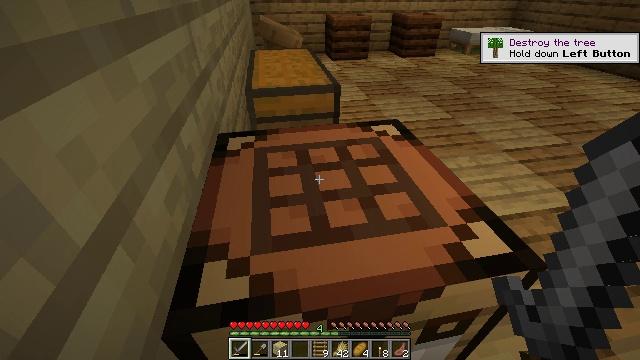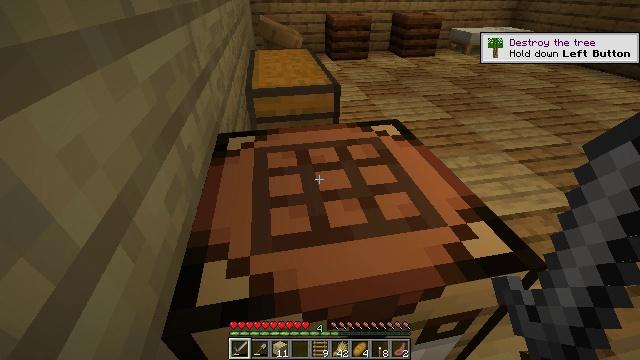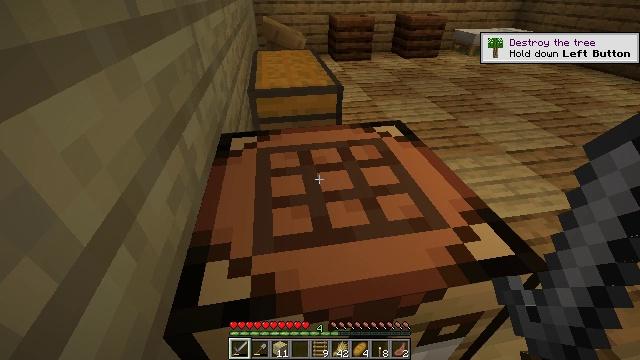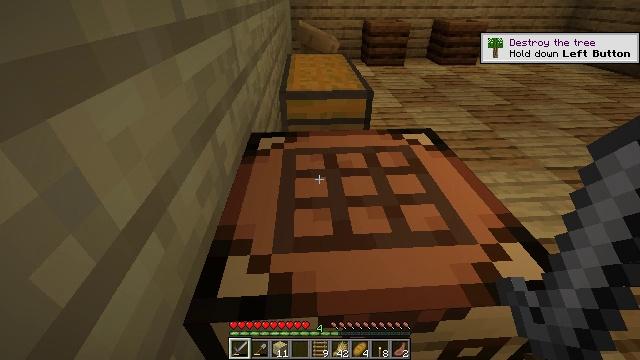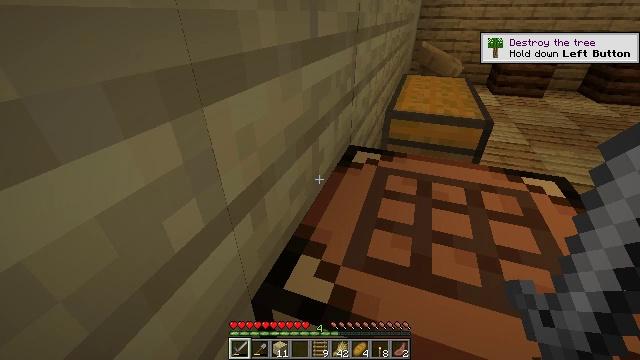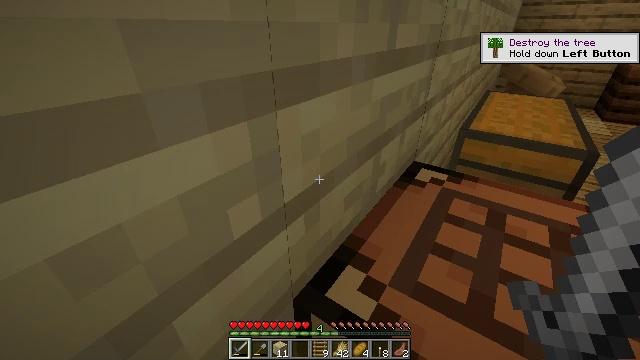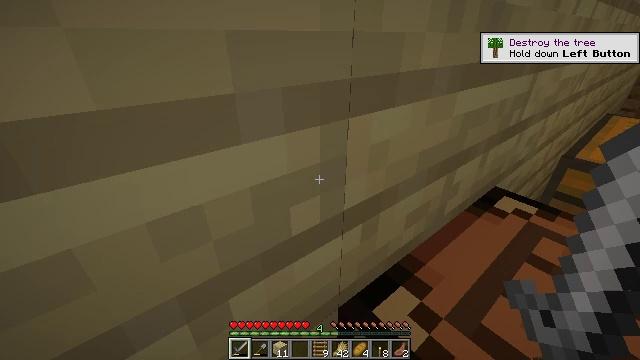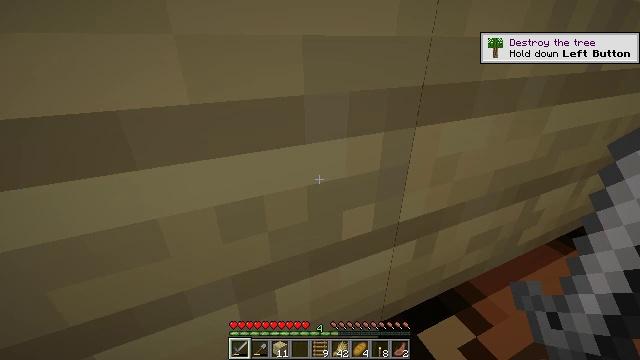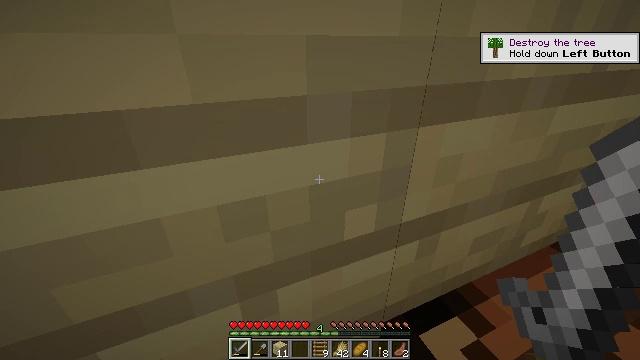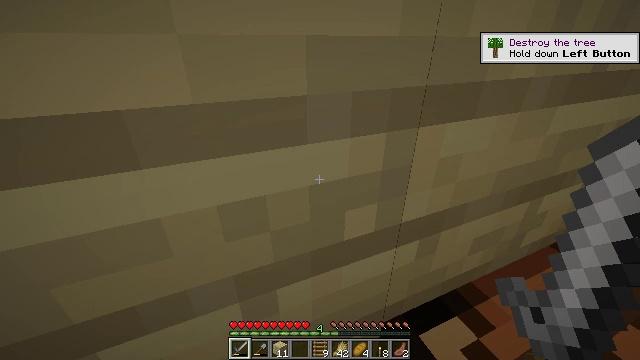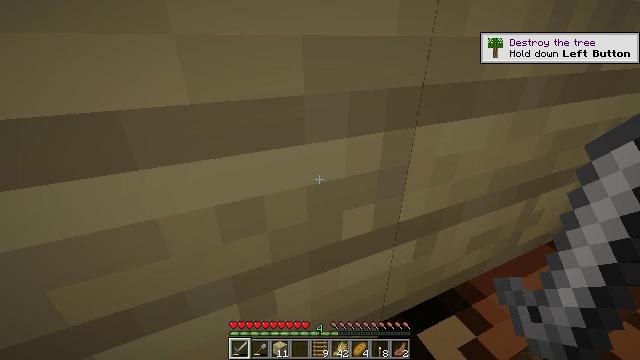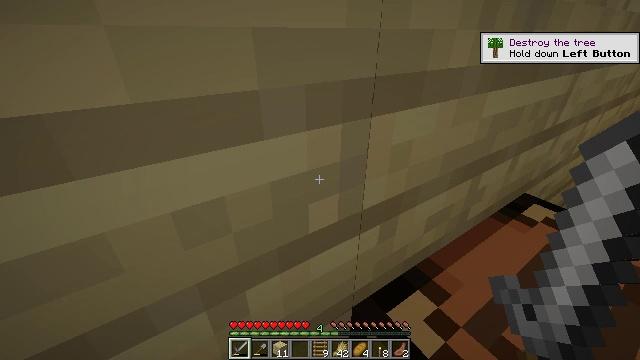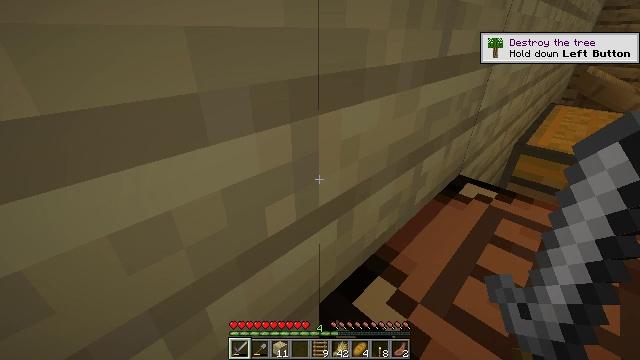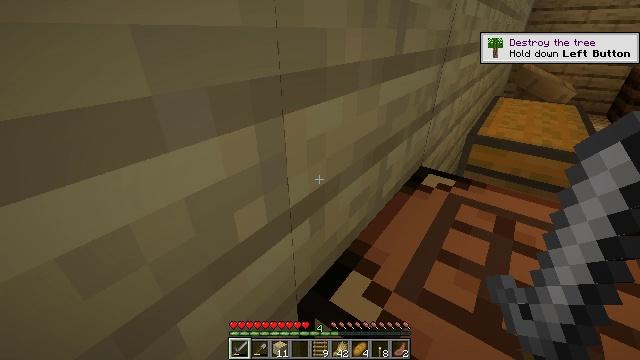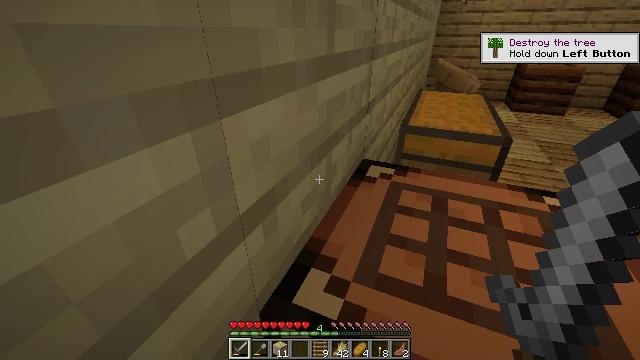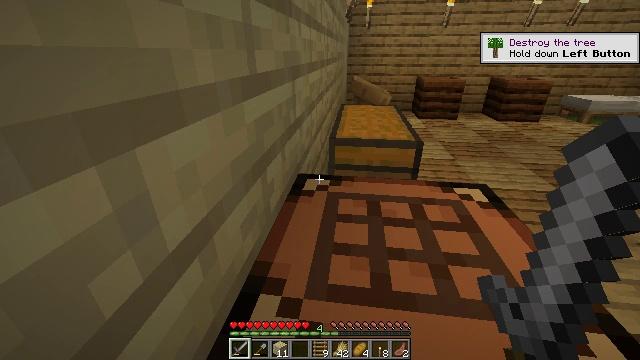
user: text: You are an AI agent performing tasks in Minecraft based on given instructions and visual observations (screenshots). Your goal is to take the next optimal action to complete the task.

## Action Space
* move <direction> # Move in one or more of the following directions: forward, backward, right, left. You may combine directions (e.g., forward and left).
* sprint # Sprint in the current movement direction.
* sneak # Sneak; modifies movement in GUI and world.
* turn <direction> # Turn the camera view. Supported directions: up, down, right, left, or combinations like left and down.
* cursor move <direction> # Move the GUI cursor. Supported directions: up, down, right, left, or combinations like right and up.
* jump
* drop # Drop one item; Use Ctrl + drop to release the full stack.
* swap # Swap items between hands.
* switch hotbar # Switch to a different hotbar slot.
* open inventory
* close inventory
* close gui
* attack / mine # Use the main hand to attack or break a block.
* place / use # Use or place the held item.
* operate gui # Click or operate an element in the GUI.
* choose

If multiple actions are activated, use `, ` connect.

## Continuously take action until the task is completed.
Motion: motion action
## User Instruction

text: Retrieve oak planks from the wooden block.
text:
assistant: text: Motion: close gui
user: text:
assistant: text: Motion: open inventory
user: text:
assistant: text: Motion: turn left, open inventory
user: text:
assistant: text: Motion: turn left and up
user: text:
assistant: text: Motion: turn left and up
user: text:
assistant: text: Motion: turn left and up
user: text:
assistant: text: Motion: turn left
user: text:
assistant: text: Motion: no_op
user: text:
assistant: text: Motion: no_op
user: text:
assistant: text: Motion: no_op
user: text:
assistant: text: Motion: turn right and down
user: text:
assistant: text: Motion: turn right
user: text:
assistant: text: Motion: turn right
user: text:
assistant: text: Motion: turn right
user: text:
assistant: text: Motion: turn right and up
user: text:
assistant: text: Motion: turn right and up
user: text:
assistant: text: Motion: turn right and up
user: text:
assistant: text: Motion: turn right
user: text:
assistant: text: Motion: turn right
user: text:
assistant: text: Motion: turn right
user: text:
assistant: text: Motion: turn right
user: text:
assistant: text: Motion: move back, turn right
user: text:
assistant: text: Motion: move back, turn right
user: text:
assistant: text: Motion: move back, turn right
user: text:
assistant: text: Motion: move back, turn right
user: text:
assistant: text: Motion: move back, turn right
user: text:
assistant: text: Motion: move back, turn right
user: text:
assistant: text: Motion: move back, turn right and up
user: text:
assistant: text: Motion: move back, turn right
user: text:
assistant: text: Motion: move back, turn right